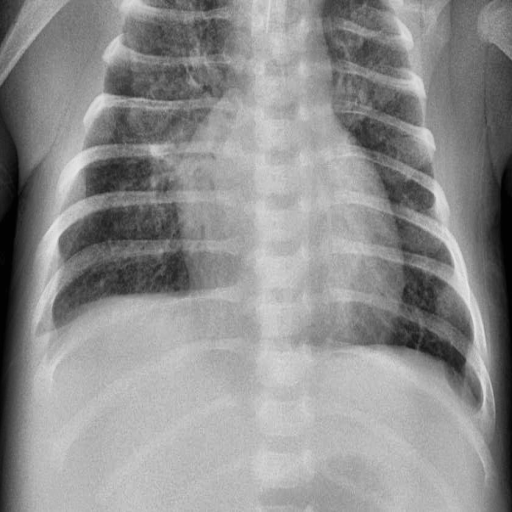
Finding: PNEUMONIA